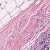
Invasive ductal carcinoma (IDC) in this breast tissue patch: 1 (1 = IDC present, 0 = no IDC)